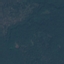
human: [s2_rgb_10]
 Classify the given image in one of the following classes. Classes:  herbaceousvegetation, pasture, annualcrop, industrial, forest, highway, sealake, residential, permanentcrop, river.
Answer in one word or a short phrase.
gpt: Forest